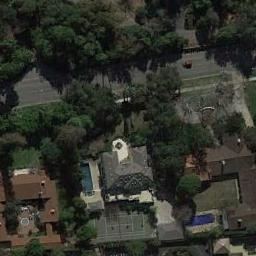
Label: tennis_court